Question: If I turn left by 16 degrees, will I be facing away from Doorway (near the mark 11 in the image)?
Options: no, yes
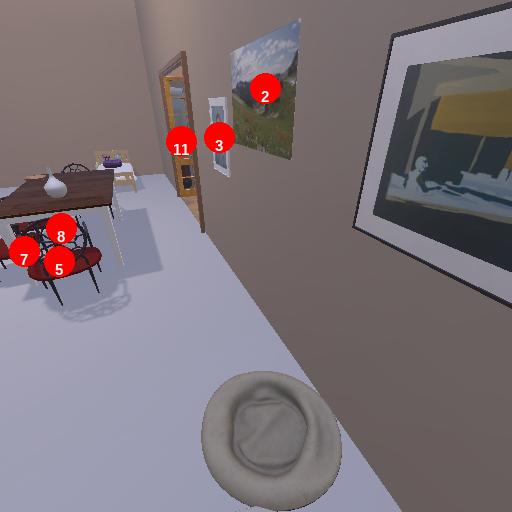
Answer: no